Question: I'm trying to implement the <URL> for all browsers.
The best i could get from now , it's a fully working plugin on browsers like chrome and firefox and static plugin without any access to the javascript API in IE 9 and 8.
'''
<div class="span8" id="playerContainer">
<!--[if IE]>
<object
classid="clsid:9BE31822-FDAD-461B-AD51-BE1D1C159921"
id="vlcPlayer"
name="vlcPlayer"
events="True" width="800" height="450">
<param name="Src" value="" />
<param name="ShowDisplay" value="True" />
<param name="AutoLoop" value="True" />
<param name="AutoPlay" value="True" />
<param name="Toolbar" value="false"></param>
</object>
<![endif]-->
</div>
'''
here i include the plugin for IE this way because if i use a dynamic insert with javascript the plugin is forced to a width and height of 0px and is never been displayed.
'''
function initVLC(width,height,stream)
{
var embed = "<div>Error loading plugin</div>";
if(! $.browser.msie) {
embed = '<embed type="application/x-vlc-plugin" pluginspage="http://www.videolan.org"'+
'id="vlcPlayer"'+
'toolbar ="false"'+
'autoplay="yes" loop="yes" width="'+width+'" height="'+height+'"'+
'target="" style="margin-bottom: 40px;" />';
$('#playerContainer').html(embed);
}
updateStream(stream);
}
function updateStream(stream)
{
var vlc = null;
vlc = document.getElementById('vlcPlayer');
vlc.playlist.stop();
vlc.playlist.items.clear();
vlc.playlist.add(stream);
vlc.playlist.play();
}
'''
On Chrome or firefox everything work fine.
On IE if i don't call 'updateStream()' the plugin is displayed , but as soon as i try to use the javascript API , the plugin disapear (present in DOM but not displayed) and nothing happen.
When i debug with IE9 the vlc object seems to be ok and no errors are displayed :

Any working sample will be greatly appreciated
Note : I'm testing with vlc 2.0.5 on Win 7 64bits and my webpage have a html5 doctype
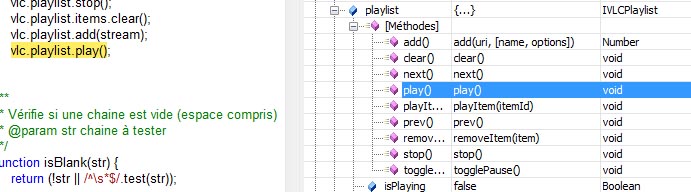
Answer: I have switched to <URL> which is the vlc plugin using Firebreath.
It's working great and just require a fallback on classic vlc on non Windows client.